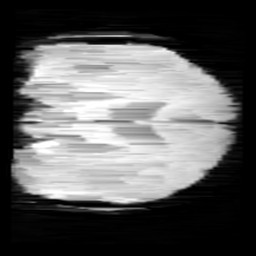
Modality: minIP
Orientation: coronal
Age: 12
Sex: male
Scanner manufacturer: siemens
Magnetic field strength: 3 T
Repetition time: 0.027 s
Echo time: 0.02 s